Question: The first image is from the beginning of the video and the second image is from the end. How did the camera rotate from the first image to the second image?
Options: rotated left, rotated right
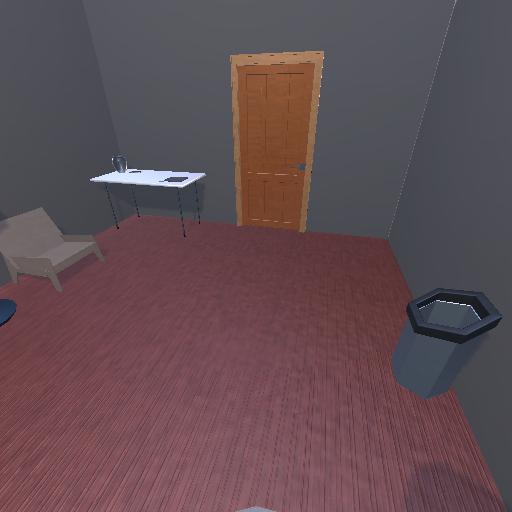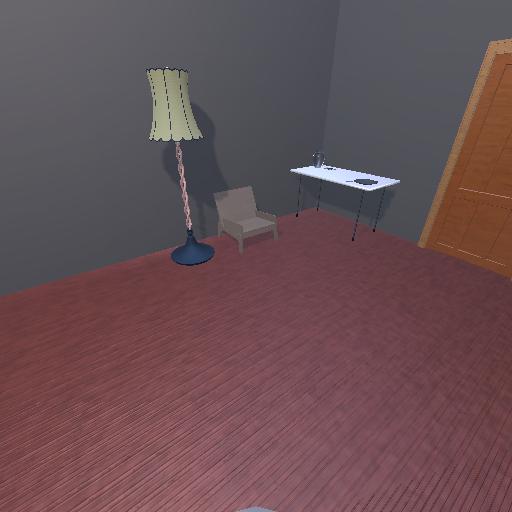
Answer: rotated left